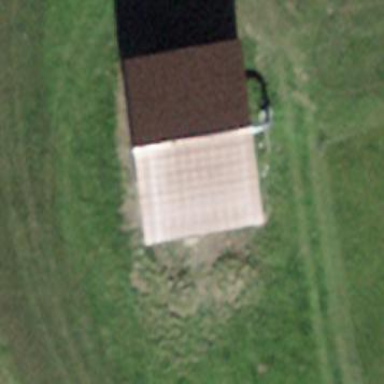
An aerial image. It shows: Barn.